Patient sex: M
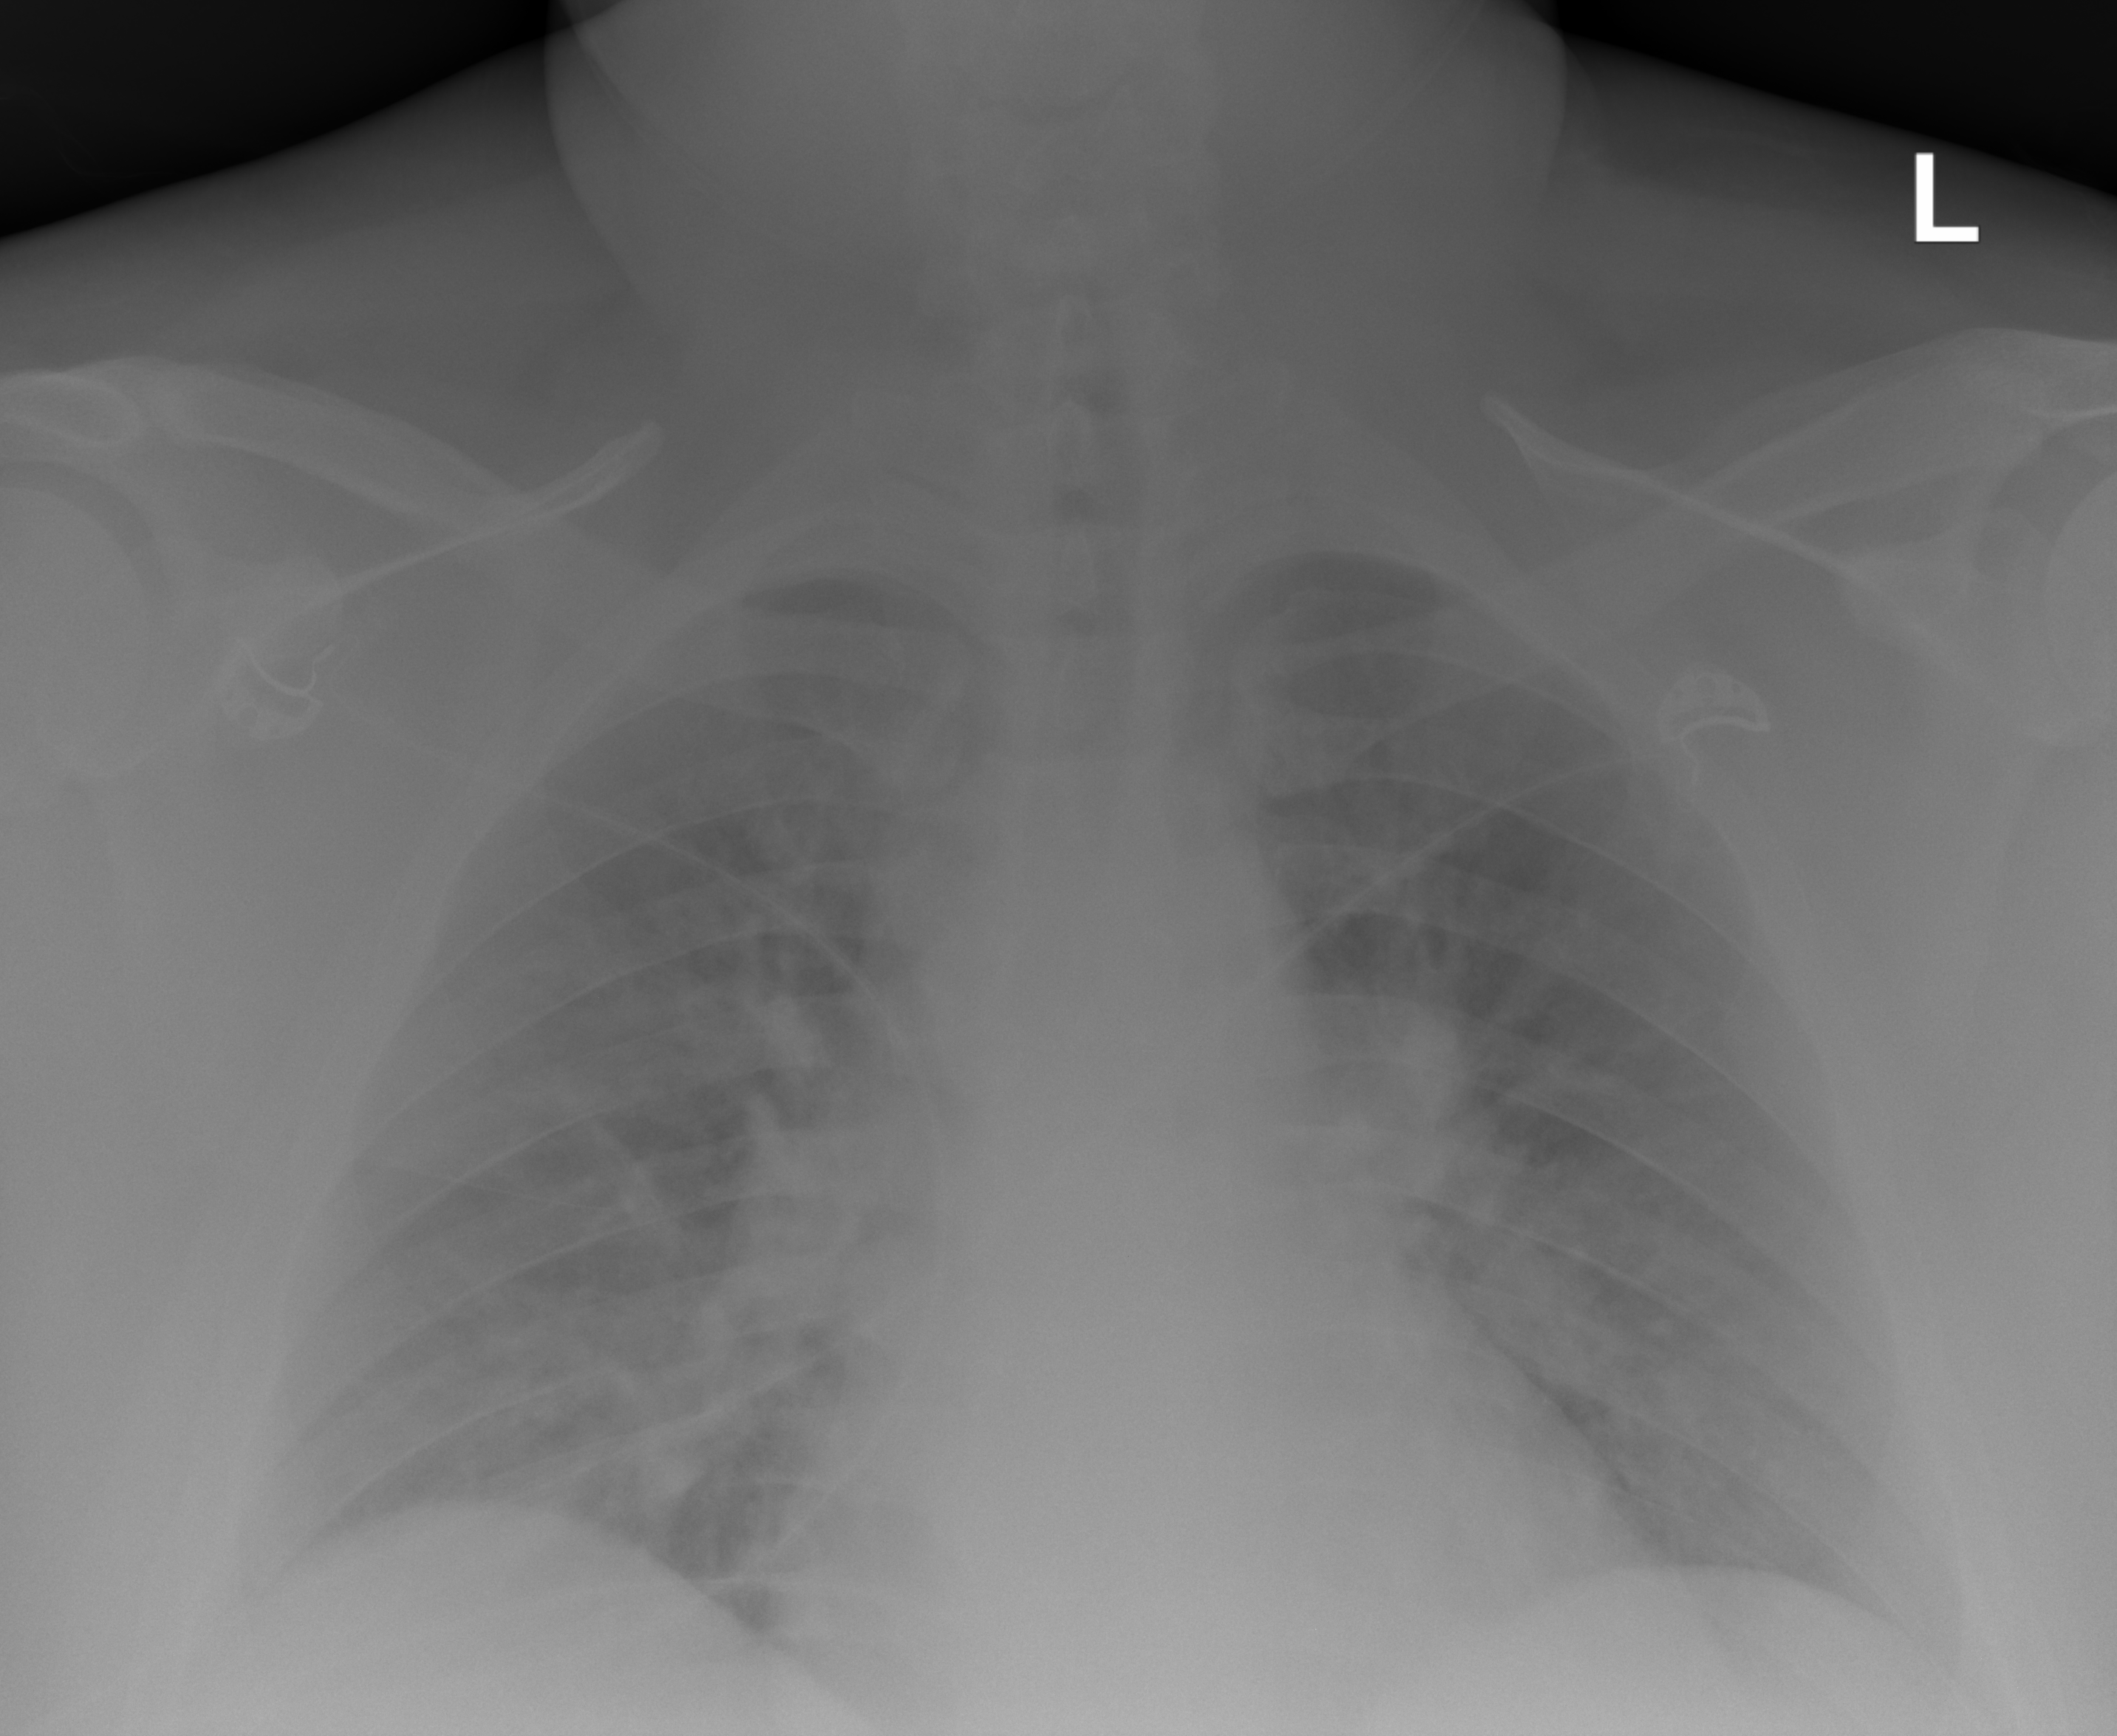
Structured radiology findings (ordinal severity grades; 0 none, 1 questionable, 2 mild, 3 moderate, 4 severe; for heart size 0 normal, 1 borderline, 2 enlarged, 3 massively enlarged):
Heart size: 0
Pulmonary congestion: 2
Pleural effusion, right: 0
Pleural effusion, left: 0
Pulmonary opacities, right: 2
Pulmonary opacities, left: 0
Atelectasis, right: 0
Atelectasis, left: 0